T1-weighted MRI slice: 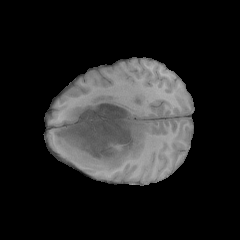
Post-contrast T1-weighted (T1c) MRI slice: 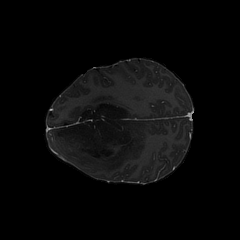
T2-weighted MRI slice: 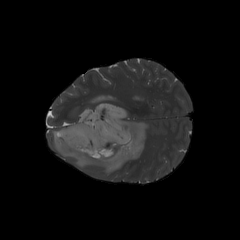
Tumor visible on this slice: yes